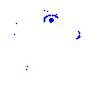
Particle: pion